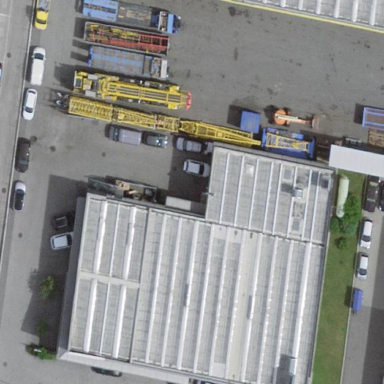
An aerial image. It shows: Industrial building.